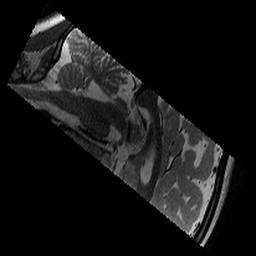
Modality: T2w
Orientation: sagittal
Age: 12
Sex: female
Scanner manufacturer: siemens
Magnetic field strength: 3 T
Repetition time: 9.23 s
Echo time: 0.067 s